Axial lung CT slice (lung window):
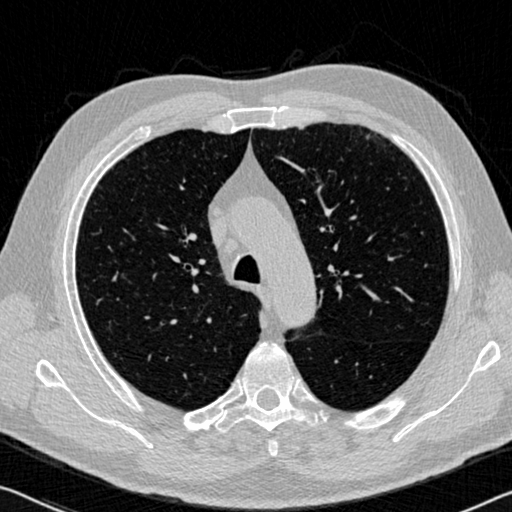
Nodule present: no